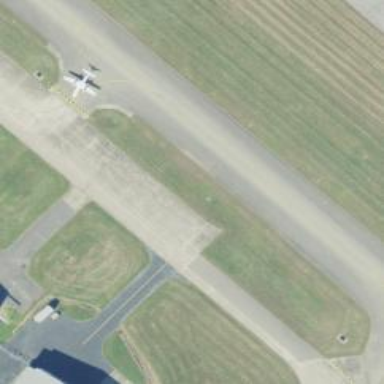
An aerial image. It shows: Image of taxiway at airport.